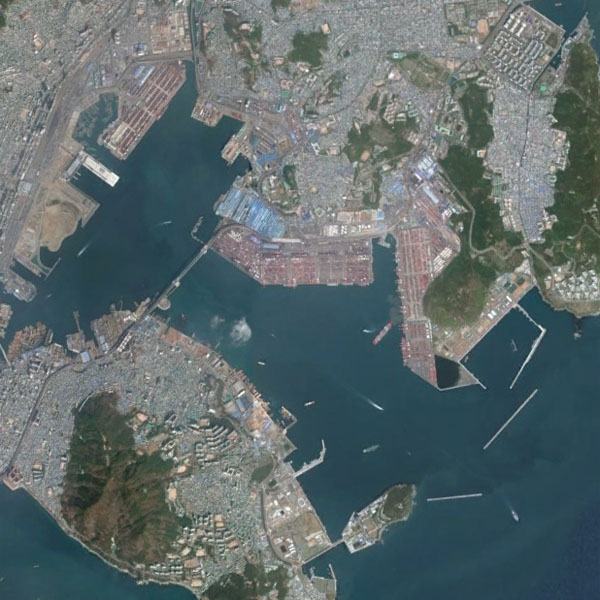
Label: Port